九年级 · 立体几何学
(本小题 8.0 分)一个几何体的三视图如图所示, (1)这个几何体名称是 \$ \qquad \$ ; (2)求该几何体的全面积.
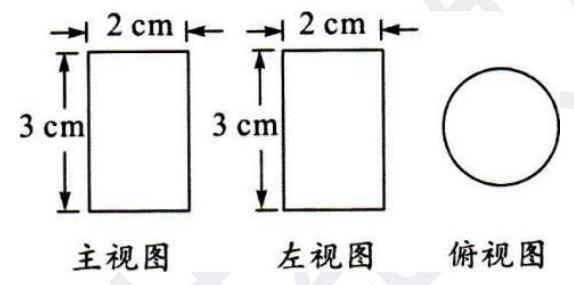
答案: 解: (1)圆柱

(2) $S_{\text {底圆 }}=\pi \cdot 1^{2}=\pi, S_{\text {侧 }}=2 \pi \cdot 3=6 \pi$

$$
\therefore S_{\text {全 }}=2 \pi+6 \pi=8 \pi\left(\mathrm{cm}^{2}\right)
$$

【解析】见答案.